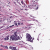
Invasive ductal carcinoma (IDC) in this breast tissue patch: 0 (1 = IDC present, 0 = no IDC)